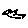
Label: bird